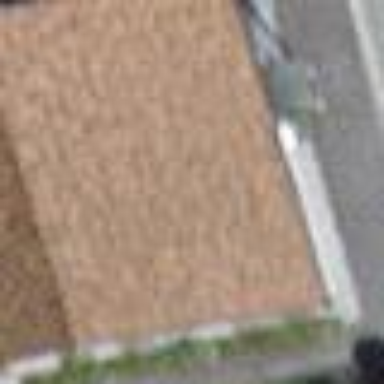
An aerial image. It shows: Garage building.